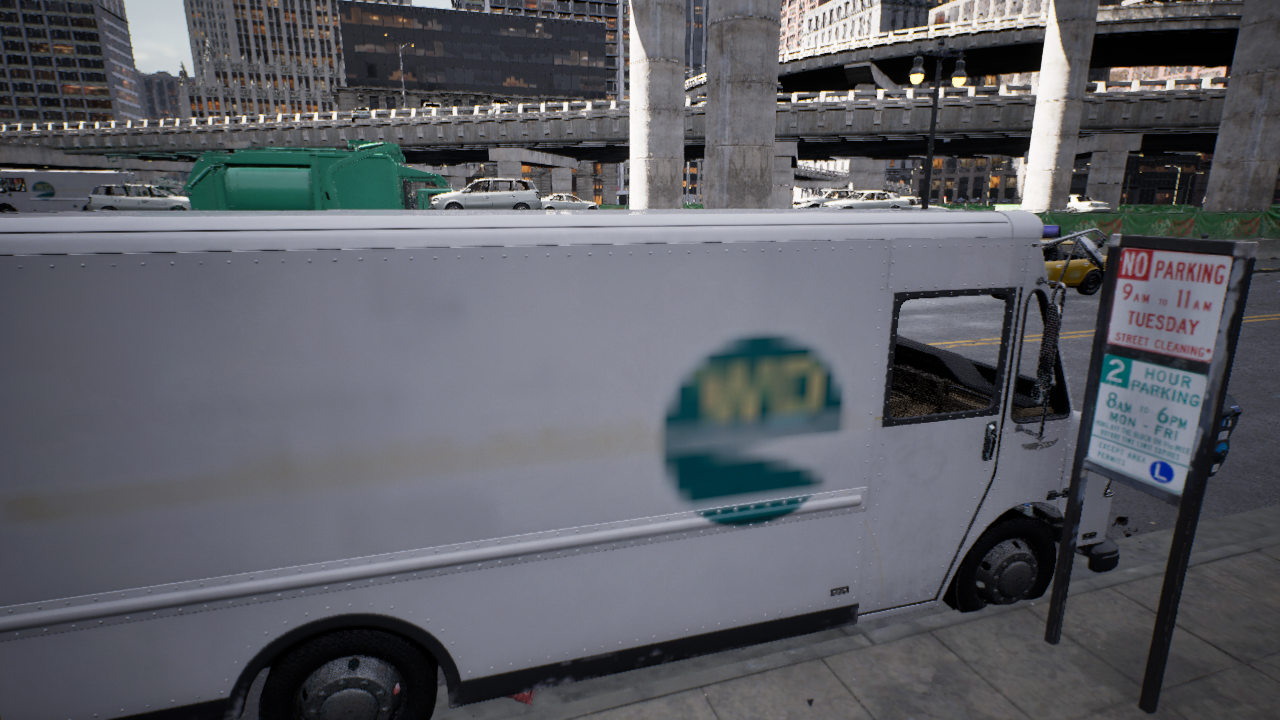
Venue: downtown
Lighting: clear day
Vehicle rig: sedan